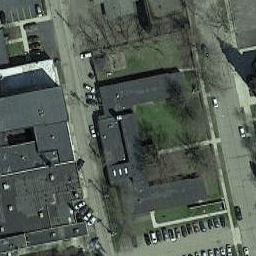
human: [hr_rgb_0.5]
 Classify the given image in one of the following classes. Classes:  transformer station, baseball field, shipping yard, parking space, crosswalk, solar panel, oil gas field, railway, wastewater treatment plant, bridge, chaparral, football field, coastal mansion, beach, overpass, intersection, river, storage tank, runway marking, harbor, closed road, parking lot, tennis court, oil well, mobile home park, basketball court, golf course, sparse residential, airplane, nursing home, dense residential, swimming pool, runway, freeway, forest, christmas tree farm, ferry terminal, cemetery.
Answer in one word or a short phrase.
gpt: nursing home